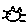
Label: cat